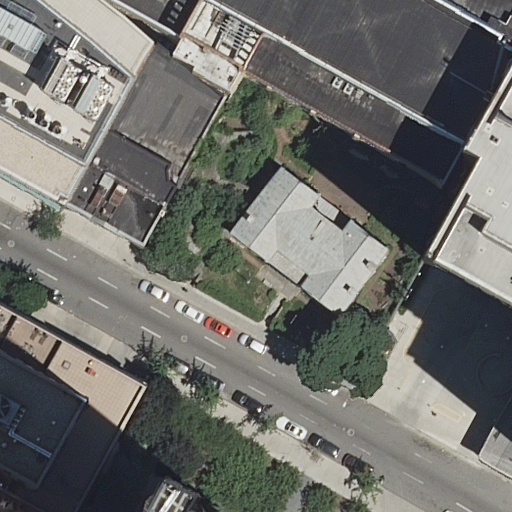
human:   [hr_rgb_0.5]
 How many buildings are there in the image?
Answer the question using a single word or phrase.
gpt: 7

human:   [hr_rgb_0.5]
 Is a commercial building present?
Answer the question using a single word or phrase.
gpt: no

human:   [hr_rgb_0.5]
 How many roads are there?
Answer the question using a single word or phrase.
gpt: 9

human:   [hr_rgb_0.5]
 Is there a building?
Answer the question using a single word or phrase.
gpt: yes

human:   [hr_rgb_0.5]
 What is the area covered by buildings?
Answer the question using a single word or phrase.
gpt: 4846m2

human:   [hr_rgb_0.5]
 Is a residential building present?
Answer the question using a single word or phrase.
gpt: yes

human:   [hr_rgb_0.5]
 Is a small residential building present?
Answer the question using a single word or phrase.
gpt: yes

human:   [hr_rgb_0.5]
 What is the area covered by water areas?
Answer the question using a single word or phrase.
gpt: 0m2

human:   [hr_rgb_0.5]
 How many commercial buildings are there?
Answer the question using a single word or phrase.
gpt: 0

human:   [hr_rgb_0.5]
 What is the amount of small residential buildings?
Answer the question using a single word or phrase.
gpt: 1

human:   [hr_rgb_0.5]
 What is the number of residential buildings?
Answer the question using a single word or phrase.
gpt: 7

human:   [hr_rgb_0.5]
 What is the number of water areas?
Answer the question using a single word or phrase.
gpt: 0

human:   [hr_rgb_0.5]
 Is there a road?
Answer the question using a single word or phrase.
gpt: yes

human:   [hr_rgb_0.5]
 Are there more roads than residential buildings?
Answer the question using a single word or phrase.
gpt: yes

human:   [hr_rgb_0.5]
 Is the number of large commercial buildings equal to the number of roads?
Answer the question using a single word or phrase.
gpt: no

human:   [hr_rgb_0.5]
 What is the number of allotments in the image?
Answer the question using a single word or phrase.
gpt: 0

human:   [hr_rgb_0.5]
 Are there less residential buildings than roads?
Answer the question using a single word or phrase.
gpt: yes

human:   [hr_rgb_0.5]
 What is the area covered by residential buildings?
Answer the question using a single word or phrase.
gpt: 4846m2

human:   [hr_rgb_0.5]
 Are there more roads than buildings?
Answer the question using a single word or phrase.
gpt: yes

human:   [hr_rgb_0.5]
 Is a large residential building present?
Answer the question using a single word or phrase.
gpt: yes

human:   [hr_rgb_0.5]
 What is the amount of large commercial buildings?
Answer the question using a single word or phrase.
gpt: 0

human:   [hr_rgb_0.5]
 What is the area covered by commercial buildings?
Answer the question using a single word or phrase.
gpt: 0m2

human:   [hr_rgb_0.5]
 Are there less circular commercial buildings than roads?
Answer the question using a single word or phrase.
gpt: yes

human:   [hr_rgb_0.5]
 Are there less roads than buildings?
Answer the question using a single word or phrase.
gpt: no

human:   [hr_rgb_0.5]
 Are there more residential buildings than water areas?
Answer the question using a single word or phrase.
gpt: yes

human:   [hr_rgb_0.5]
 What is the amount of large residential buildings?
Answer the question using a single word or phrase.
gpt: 3

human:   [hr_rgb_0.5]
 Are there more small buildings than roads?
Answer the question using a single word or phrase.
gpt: no

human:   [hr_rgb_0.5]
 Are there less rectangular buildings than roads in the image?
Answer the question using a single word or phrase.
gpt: yes

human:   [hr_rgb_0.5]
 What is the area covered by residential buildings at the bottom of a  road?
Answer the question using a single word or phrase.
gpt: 815m2

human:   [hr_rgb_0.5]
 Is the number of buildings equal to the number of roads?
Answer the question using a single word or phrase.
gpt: no

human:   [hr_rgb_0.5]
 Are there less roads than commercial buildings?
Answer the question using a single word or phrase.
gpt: no

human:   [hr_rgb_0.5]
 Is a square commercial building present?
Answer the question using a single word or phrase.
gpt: no

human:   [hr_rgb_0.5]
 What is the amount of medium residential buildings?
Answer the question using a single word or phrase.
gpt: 3

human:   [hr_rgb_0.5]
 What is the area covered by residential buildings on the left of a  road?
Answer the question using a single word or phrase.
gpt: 2109m2

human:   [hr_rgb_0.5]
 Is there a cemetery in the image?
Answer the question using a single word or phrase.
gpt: no

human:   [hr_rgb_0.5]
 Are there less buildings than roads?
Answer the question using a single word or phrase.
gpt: yes

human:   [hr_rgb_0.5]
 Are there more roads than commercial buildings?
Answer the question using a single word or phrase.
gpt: yes

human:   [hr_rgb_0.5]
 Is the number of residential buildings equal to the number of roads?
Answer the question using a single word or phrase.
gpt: no

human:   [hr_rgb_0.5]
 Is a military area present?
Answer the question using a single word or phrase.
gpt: no

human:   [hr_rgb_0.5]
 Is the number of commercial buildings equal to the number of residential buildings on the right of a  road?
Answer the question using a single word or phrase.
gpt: no

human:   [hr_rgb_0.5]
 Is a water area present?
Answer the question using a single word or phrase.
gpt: no

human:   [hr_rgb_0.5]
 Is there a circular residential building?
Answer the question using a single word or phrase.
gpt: no

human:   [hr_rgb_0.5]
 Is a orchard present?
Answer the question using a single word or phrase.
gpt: no

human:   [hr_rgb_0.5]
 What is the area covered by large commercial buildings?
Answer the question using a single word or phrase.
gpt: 0m2

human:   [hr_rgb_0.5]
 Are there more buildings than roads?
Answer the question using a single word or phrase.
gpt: no

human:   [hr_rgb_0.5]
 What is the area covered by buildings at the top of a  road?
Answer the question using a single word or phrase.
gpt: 4030m2

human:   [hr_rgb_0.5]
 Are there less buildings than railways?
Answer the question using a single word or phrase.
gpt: no

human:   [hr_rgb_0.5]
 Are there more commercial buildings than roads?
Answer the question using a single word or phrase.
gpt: no

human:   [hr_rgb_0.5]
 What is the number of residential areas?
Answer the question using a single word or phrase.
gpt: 0

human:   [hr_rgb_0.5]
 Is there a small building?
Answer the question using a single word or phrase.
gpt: yes

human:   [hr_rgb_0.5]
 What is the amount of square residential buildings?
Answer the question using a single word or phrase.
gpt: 0

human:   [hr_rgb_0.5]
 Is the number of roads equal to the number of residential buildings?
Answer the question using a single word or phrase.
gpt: no

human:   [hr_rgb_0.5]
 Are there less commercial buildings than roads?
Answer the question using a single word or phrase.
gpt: yes

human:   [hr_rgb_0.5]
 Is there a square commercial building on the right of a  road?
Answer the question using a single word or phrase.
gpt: no

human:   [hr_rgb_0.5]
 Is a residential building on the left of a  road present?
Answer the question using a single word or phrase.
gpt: yes

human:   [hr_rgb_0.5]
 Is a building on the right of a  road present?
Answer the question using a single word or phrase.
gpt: yes

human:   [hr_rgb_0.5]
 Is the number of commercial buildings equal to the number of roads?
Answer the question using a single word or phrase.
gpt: no

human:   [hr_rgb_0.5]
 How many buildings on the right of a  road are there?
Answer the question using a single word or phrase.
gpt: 2

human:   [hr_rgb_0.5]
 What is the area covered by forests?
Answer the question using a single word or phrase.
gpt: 0m2

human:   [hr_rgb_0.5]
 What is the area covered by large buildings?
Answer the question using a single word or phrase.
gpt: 3752m2

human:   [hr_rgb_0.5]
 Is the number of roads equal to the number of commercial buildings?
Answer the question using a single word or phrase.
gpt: no

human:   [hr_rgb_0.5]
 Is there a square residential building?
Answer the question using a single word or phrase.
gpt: no

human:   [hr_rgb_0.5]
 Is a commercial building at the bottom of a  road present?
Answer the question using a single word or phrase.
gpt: no

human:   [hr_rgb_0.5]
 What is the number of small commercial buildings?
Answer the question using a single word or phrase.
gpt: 0